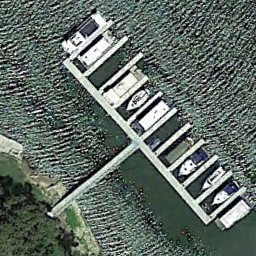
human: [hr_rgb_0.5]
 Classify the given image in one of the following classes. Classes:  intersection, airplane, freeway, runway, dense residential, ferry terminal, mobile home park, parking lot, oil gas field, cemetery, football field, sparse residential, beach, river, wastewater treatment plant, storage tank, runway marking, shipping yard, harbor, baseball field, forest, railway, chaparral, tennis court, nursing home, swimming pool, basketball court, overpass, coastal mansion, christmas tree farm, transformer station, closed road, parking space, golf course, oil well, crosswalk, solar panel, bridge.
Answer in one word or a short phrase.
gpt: ferry terminal